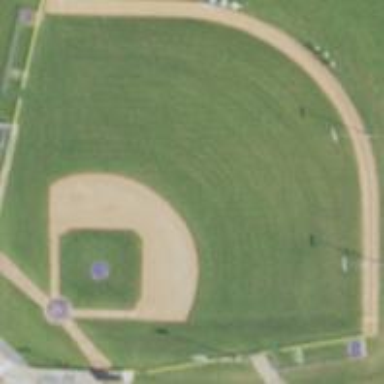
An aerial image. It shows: Baseball pitch for leisure land activities.